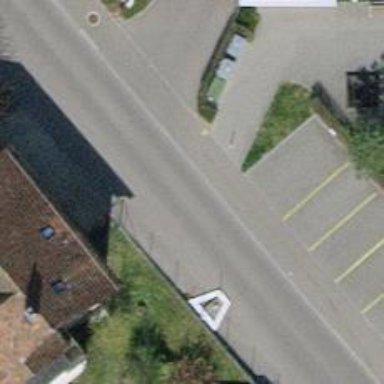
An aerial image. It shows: Bollard barrier.